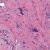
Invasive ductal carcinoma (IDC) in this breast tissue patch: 1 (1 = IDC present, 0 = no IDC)